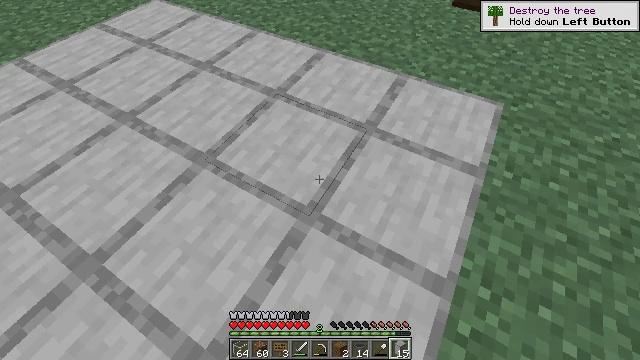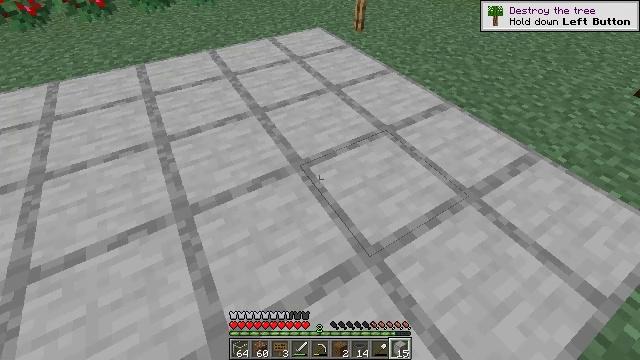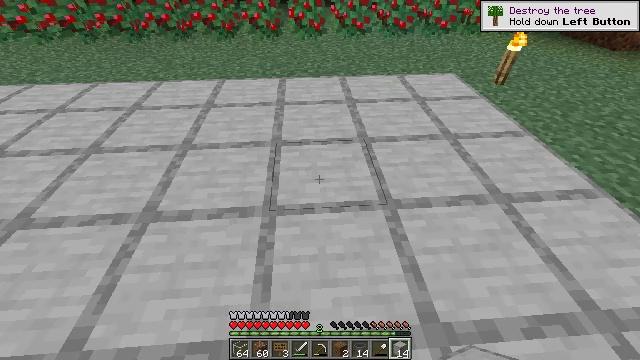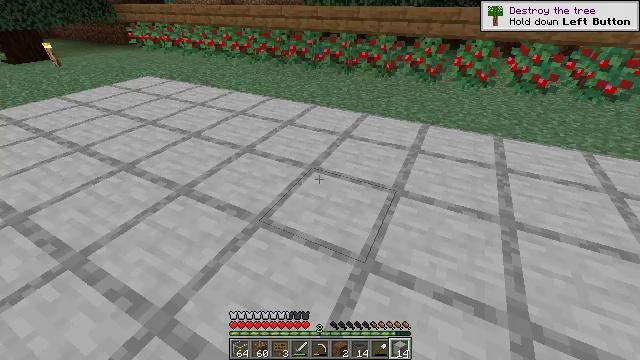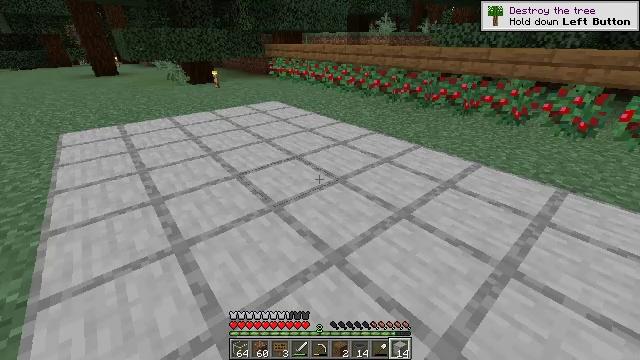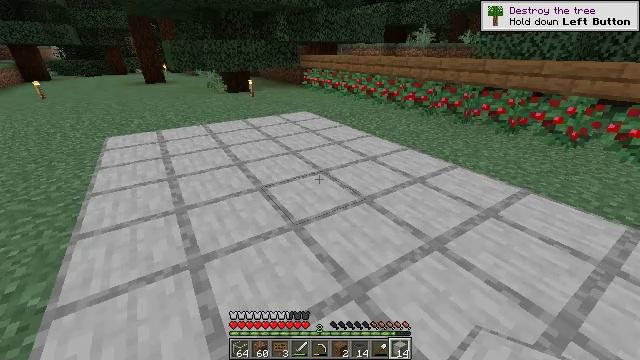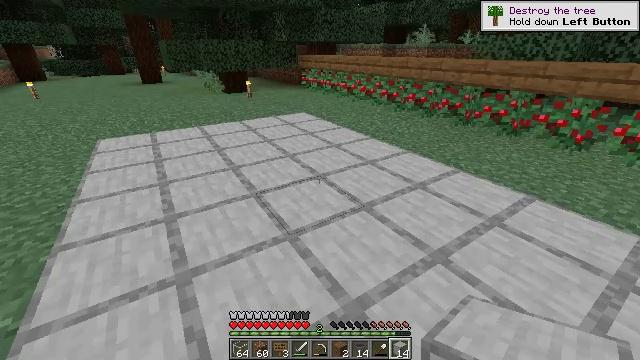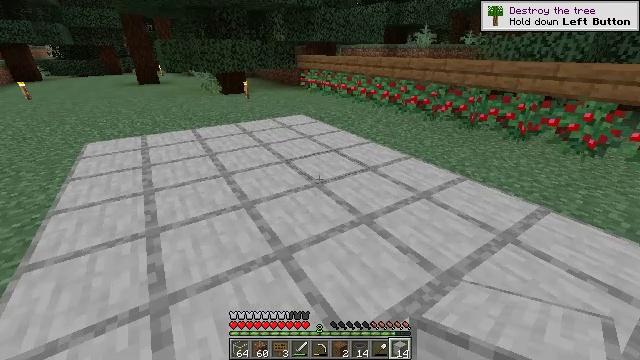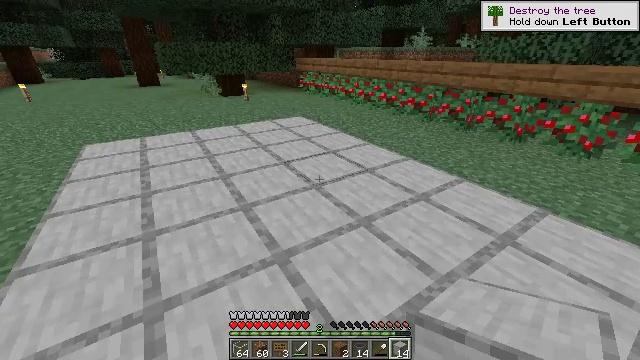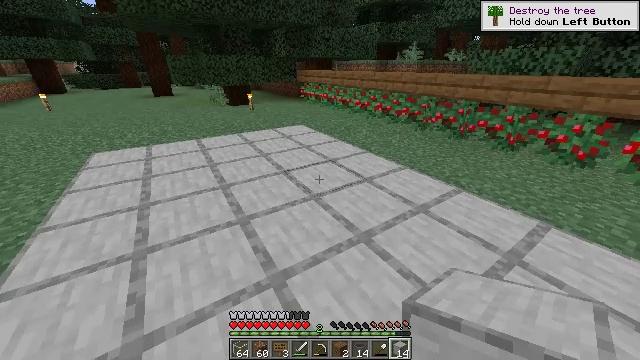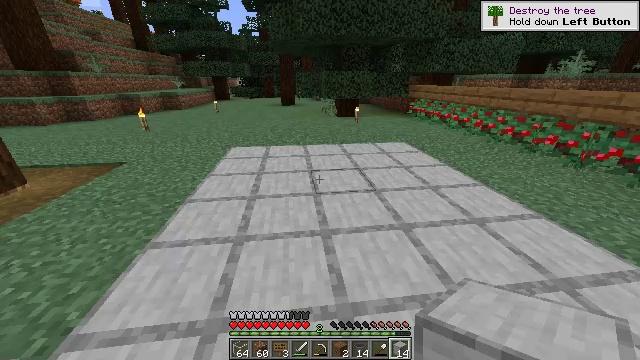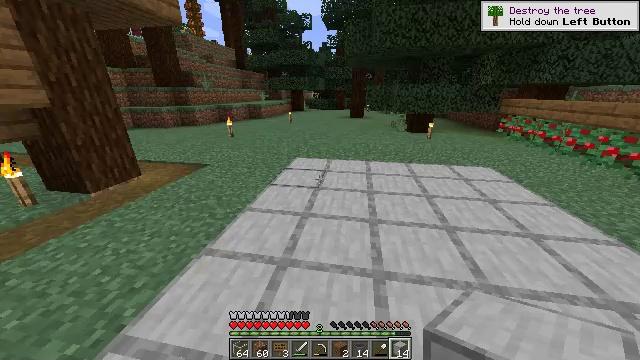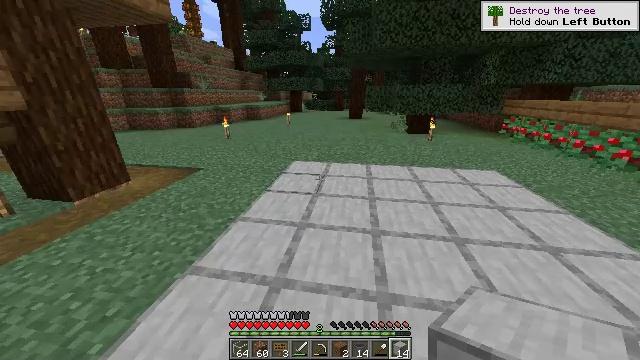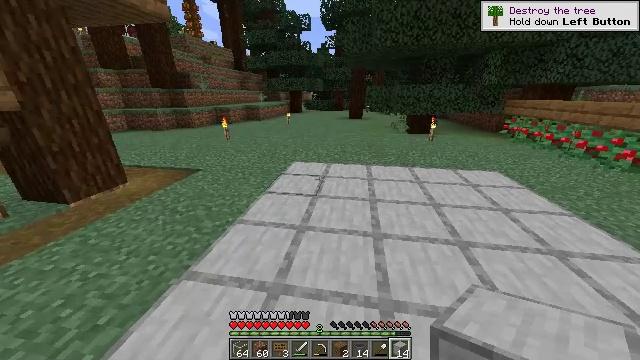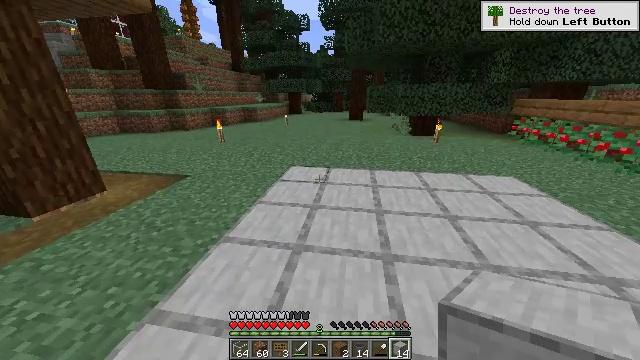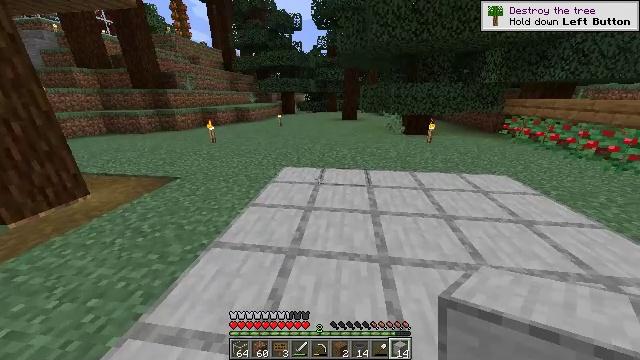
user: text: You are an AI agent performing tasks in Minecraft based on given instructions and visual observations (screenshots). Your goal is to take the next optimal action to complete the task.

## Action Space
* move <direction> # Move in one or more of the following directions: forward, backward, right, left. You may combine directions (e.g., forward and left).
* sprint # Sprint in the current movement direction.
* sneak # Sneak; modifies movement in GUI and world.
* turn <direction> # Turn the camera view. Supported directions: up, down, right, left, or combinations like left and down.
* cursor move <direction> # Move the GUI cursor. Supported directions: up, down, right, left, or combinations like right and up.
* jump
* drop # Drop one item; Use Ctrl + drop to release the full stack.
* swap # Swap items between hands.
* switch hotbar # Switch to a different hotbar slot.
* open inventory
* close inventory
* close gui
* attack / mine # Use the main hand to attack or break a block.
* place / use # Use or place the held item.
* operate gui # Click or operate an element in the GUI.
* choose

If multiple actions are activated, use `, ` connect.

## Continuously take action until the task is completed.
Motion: motion action
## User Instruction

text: Mine the smooth stone.
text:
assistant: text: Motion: turn left and up
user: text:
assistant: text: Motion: move forward, turn left and up
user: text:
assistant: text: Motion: move forward, turn left and up
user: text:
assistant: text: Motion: move forward, turn left and up
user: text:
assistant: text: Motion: move forward, turn left and up
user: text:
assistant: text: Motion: move forward
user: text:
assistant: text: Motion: move forward, sprint
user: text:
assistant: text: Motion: move forward, sprint
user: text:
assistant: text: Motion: move forward, sprint
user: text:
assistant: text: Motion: move forward, turn left and up
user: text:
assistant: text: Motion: move forward, turn left and up
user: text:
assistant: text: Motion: move forward, sprint
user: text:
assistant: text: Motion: move forward, sprint
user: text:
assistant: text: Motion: move forward, sprint
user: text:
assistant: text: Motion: move forward, turn right
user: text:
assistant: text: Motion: move forward, turn right
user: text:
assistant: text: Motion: move forward
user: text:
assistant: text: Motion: move forward, turn right
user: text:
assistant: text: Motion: move forward, turn right
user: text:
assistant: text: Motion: move forward, sprint
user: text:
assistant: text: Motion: move forward, sprint
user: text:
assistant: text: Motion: move forward, sprint
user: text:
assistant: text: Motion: move forward, sprint
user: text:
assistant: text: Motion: move forward
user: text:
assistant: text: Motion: move forward, turn down
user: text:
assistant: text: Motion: move forward, turn right
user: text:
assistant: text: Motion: move forward
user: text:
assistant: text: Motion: move forward
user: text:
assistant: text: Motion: move forward
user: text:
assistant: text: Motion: move forward